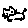
Label: cat